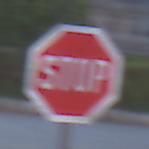
Verkehrszeichen: Stop
Umgebung: Outdoor, Urban
Tageszeit: SunriseSunset
Wetter: PartlyCloudy
Licht: Natural
Jahreszeit: NotSpecified
Kontrast: LowContrast